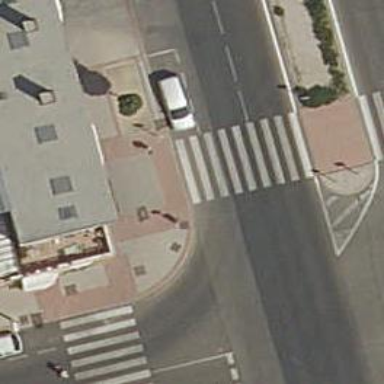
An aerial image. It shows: Uncontrolled crossing on the road.